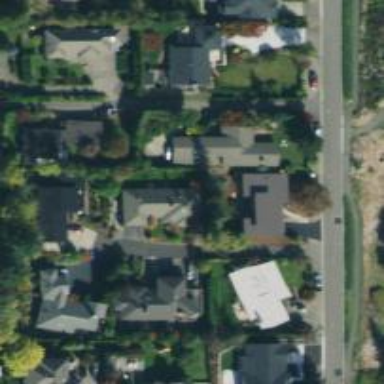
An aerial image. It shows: Charming neighbourhood.